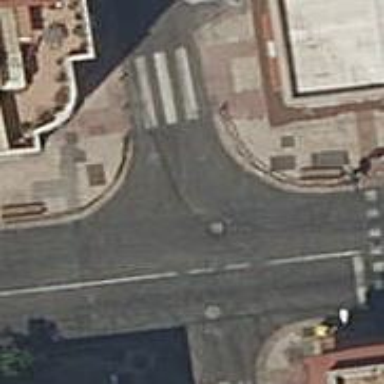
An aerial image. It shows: Road with traffic signals.